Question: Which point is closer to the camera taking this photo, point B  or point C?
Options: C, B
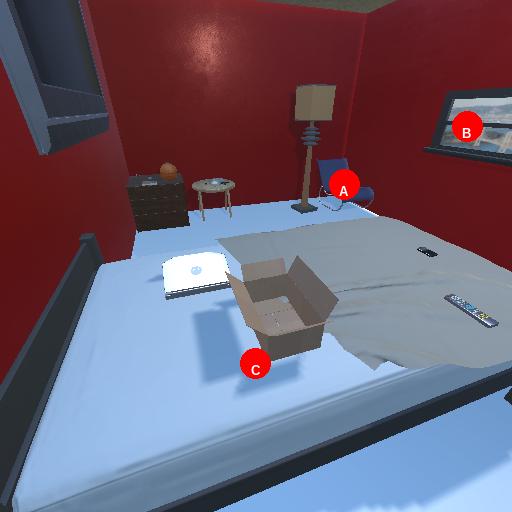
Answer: C